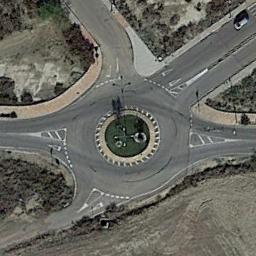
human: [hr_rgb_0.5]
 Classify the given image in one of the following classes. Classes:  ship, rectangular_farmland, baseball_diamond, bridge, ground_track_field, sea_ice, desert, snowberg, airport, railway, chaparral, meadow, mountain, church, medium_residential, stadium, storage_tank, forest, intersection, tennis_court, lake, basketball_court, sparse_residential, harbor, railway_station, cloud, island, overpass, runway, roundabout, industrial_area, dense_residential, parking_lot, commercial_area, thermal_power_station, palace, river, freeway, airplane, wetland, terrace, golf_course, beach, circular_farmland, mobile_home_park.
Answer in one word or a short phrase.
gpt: roundabout